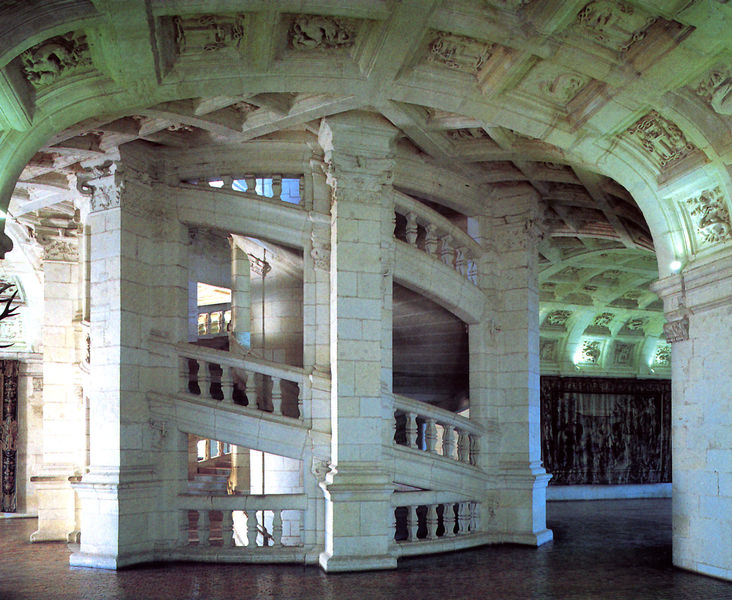
Titel: Schloss von Chambord
Standort: Chambord, Schloß (EU - F); (F Loiretal) (EU - F - Loiretal)
Schlagwörter: schatten, weiß, grün, licht, marmor, pfeiler, säule, säulen, gebäude, architektur, stein, steine, vorhang, spiegelung, kirche, boden, innen, rund, turm, relief, bogen, treppe, stuck, geländer, stufen, halle, foto, photographie, gewölbe, offen, palast, balustrade, rathaus, kapitelle, kapitell, photo, wappen, fresken, treppenhaus, kassetten, kassettendecke, wendeltreppe, fotographie, szenen, durchbrochen, bildhauer, kasettendecke, kassettierung, wandelgang, kalkstein, baluster, kasstten, chambord, relirf, loireschloss